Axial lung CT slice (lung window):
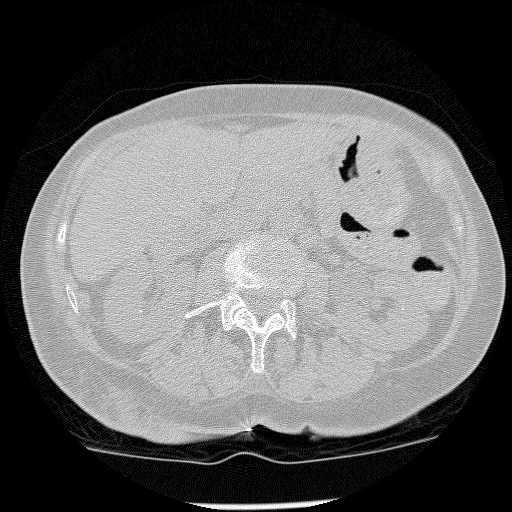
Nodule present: no